Question: I have a VSTS release definition that I want to use for publishing nuget packages for multiple artifacts. The artifacts for the different nuget packages are supplied to the release definition from different build definitions. Only artifacts from the build that triggered the release shall be downloaded and published. The pipeline is setup according to the picture below.

That is, when a build triggers a new release, only artifacts from that build should be published in the release. All artifacts from the other build definitions should be ignored since the version number on those nuget packages are not updated and will fail to push.
Can this be accomplished?
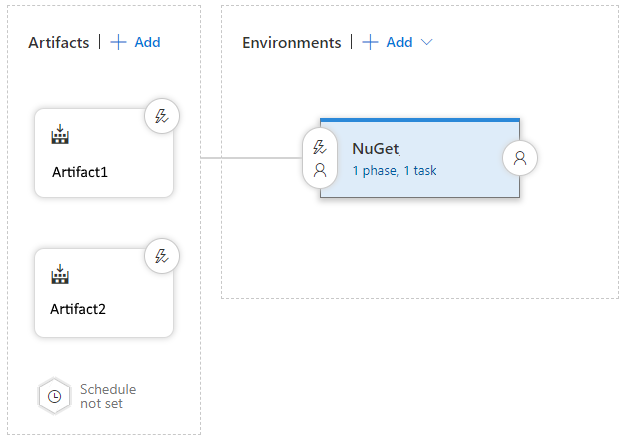
Answer: Take a look at this link <URL>
And then on that same link see
It will basically explain VSTS new features. The first one is to specify what you want to download on a release phase. The second one is to add a custom condition on a phase to define if it should be executed.
So you could create two phases, one for each of your artifacts. Each phase would only download the corresponding artifact and only run if the custom conditional evaluates true, using the new release variable 'Release.TriggeringArtifact.Alias'.
Note that this release variable is only present if the release is continuous deployment.